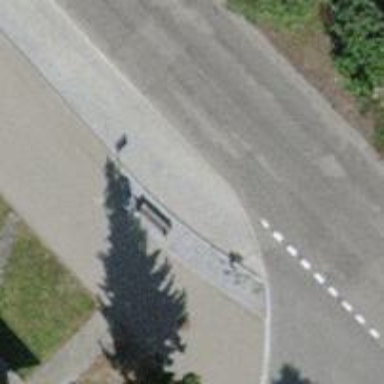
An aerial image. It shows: Brown bench in the vicinity.